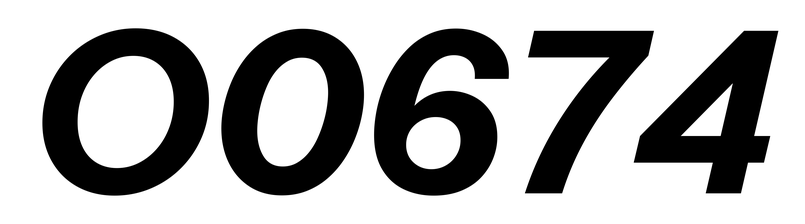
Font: InstrumentSans-Italic_Bold_Italic